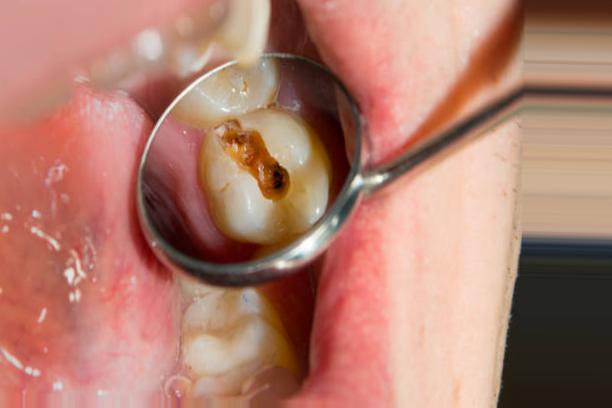
Condition: Caries